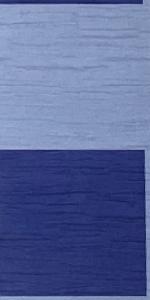
Label: Empty